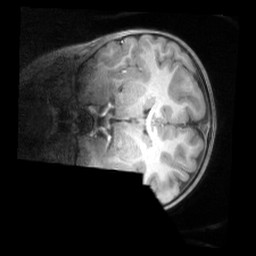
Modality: T1w
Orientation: coronal
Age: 4
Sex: male
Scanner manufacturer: siemens
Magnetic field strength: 3 T
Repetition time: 2.53 s
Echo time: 0.00164 s